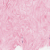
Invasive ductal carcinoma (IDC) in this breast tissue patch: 0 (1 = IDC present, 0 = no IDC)